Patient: sex M, age 57
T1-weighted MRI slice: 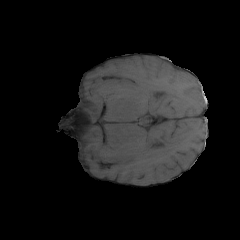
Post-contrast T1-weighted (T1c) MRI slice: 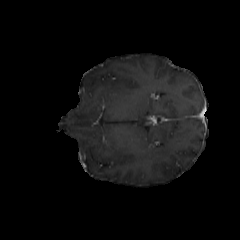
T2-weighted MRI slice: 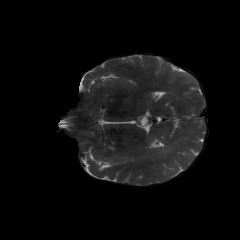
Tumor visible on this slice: yes
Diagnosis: Glioblastoma, IDH-wildtype
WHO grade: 4